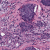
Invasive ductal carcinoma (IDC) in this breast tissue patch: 0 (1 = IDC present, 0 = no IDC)